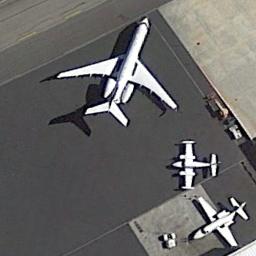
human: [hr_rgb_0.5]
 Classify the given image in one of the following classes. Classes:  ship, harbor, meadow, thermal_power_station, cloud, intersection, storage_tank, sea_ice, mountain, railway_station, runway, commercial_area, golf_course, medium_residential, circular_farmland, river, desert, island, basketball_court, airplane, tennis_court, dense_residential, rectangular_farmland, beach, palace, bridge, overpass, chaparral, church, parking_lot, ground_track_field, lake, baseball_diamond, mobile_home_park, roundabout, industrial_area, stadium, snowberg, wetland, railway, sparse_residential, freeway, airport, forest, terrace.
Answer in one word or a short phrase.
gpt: airplane